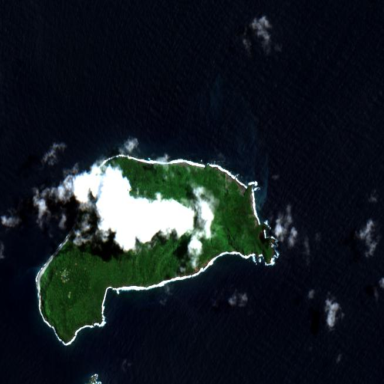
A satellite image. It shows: Island with natural coastline.